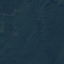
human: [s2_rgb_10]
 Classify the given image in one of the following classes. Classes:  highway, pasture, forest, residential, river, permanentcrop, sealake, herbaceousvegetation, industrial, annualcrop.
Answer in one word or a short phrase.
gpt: Forest